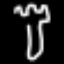
Label: fork